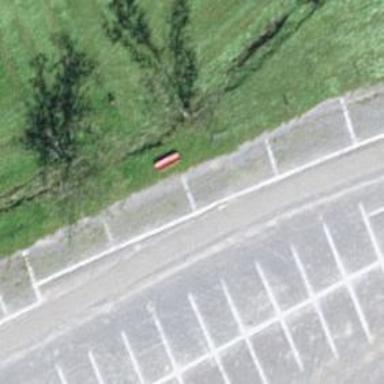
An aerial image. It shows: Bench.